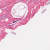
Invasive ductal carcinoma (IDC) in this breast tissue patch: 0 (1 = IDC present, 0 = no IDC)